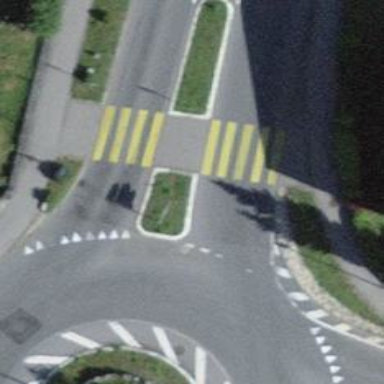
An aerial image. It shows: Uncontrolled zebra crossing with pedestrian island.